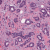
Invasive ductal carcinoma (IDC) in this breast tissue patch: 1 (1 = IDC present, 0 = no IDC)